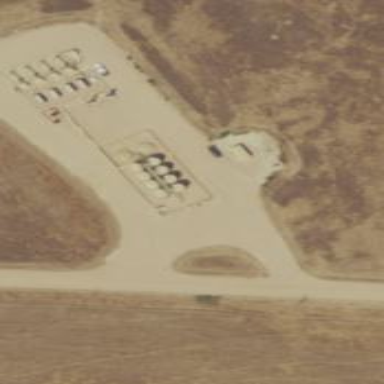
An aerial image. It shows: Storage tank with man-made structure.